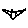
Label: bird